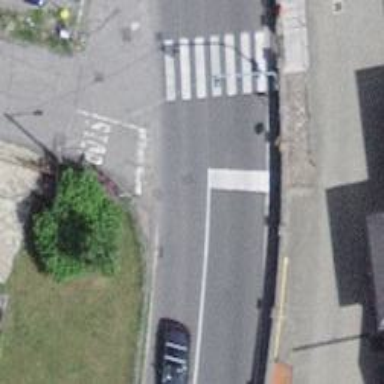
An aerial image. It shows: Road with traffic signals.